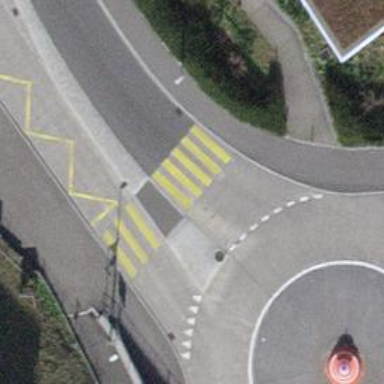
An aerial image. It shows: Traffic calming island.